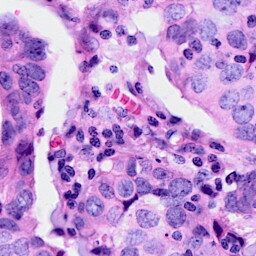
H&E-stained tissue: Breast